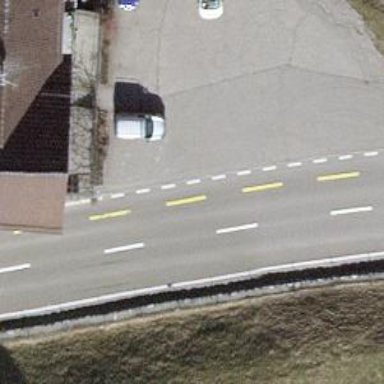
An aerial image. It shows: Bus stop with platform for public transport.